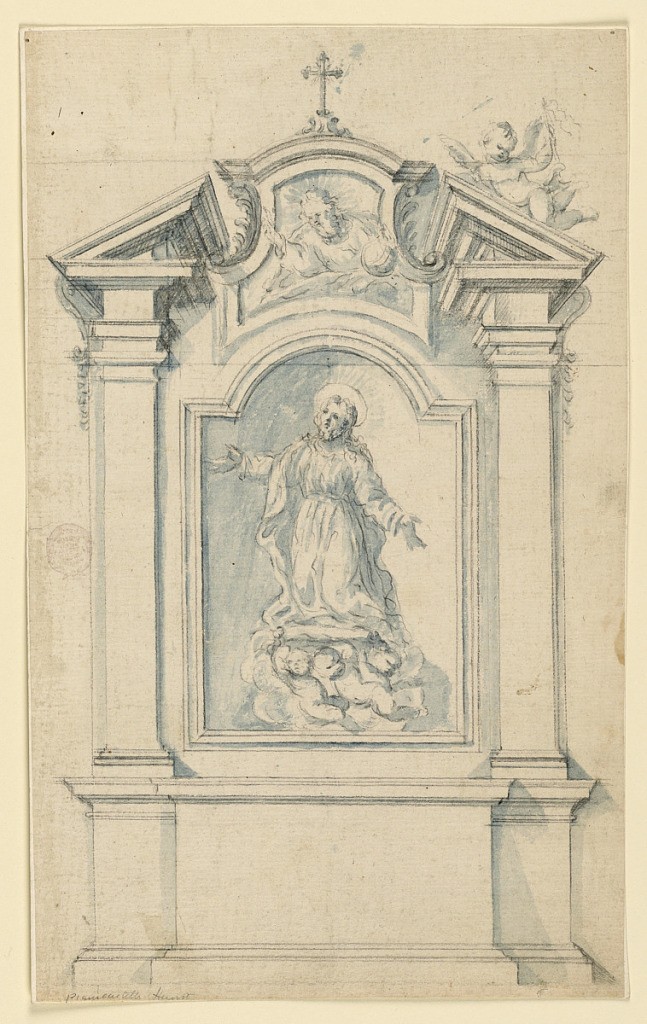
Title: An altar
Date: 1750–1775
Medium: Black chalk, brush and gray-blue wash on paper
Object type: Drawing
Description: Vertical composition of an altar with a cross on top, a putto on the top right, and God the Father looking down at Christ supported by three putti